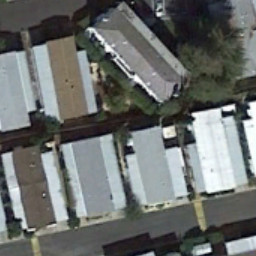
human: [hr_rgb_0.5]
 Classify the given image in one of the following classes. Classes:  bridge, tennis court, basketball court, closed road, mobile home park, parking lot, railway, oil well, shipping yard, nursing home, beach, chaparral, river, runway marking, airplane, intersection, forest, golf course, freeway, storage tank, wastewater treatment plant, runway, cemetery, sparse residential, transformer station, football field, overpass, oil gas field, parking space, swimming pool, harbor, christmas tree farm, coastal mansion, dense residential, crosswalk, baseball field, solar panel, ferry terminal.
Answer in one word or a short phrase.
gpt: mobile home park